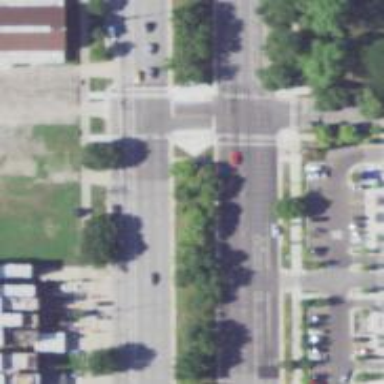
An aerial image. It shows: Footway located on traffic island.